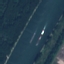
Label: River